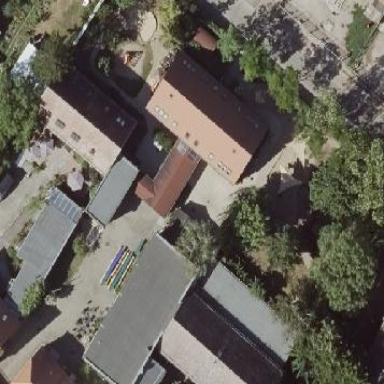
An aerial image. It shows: Kindergarten with gabled roof.